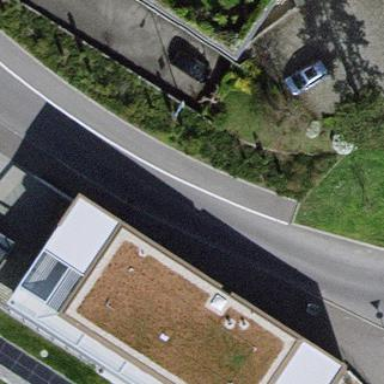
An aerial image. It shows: Normal parking space at amenity parking area.